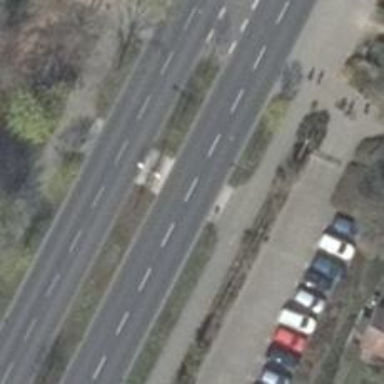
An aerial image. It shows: Uncontrolled footway crossing with pedestrian island.